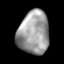
Tissue: skin
Cell type: Fibroblasts
Senescence score: 0.8193
Nuclear area (px): 1321
Mean DAPI intensity: 156.285